Field crop: tomato
Growth stage: 1
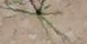
Species: cyperus